Field crop: maize
Growth stage: 2
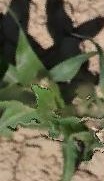
Species: maize